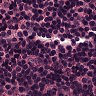
Metastatic tissue present: no